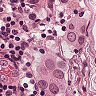
Metastatic tissue present: yes